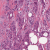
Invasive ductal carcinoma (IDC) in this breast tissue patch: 1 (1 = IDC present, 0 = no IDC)